Here is the envelope spectrum of one vibration snapshot from a rolling-element bearing, with each characteristic fault-frequency family marked on the frequency axis. Determine the bearing's health state. Answer with exactly one of: normal, inner_race, outer_race, ball.
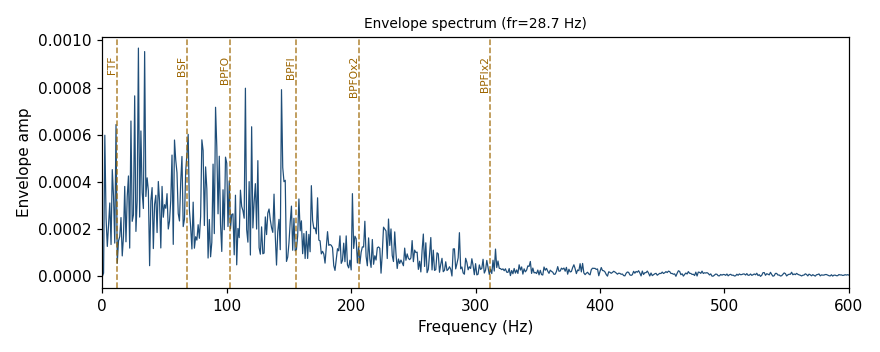
Answer: ball